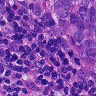
Metastatic tissue present: yes